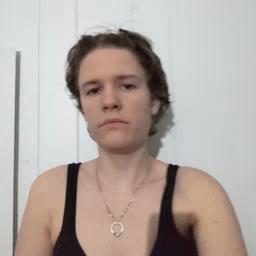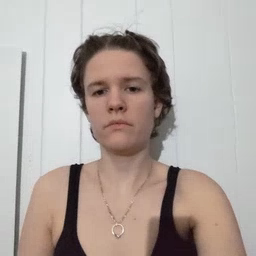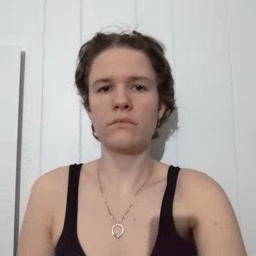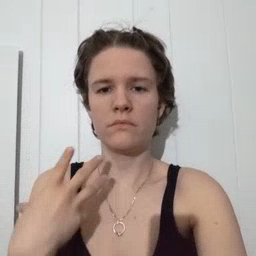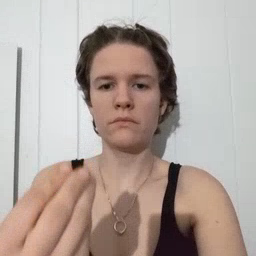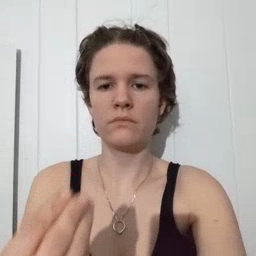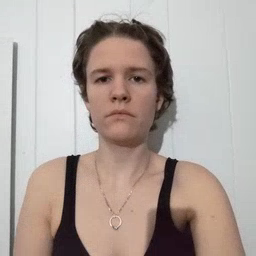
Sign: go